Group 1:
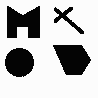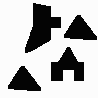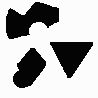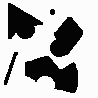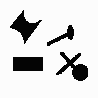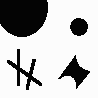
Group 2:
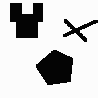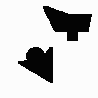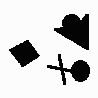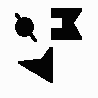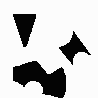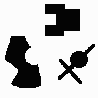
Rule separating the two groups: Two of the shapes make tiles along their border lines vs. not so.
Concepts: imagined_motion, motion, rotation_required, tiling
Author: Giuseppe Insana